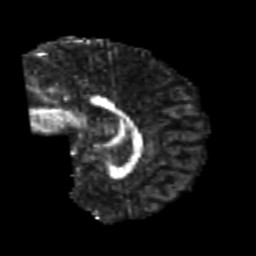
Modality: FA
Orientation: sagittal
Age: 24
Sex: male
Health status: healthy
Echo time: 0.074 s